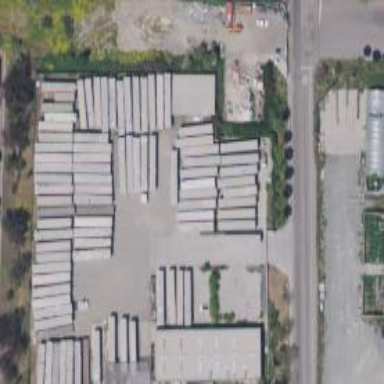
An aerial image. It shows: Industrial building.